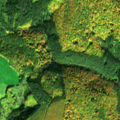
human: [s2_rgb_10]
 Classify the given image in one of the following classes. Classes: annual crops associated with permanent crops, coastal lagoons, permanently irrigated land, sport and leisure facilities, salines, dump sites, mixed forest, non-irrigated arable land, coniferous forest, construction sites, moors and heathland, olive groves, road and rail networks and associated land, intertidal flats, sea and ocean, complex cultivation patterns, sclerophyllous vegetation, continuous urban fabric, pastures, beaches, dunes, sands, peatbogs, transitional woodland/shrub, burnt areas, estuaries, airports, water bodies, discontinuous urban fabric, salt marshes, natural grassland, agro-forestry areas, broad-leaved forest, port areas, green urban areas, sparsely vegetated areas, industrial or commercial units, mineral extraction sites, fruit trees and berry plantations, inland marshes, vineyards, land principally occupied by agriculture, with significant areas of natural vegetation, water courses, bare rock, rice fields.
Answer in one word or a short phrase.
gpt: complex cultivation patterns, broad-leaved forest, coniferous forest, mixed forest